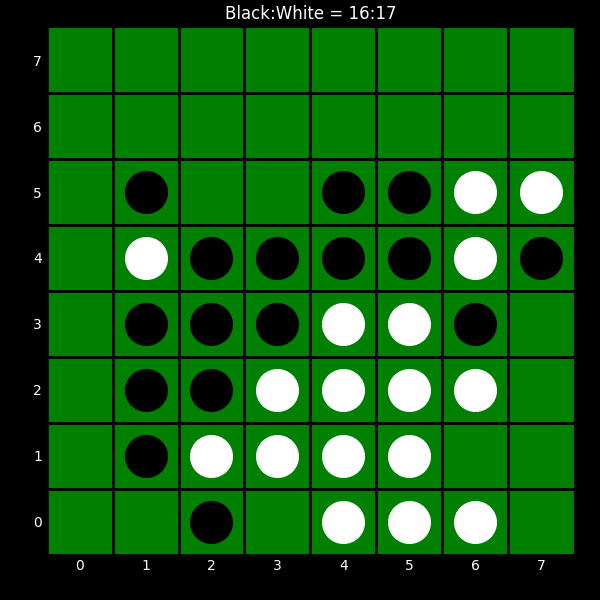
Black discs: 16
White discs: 17